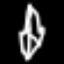
Label: leaf